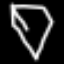
Label: diamond